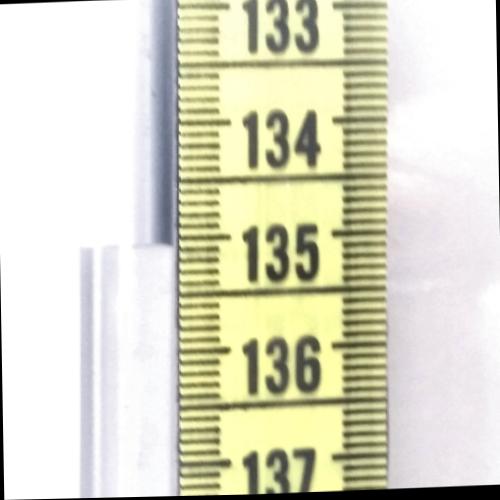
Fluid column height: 135.1 cm